Question: I am working on a solution where I may need to plot multiple series in a single chart to show an analysis on the given data.
Therefore, I have used Angular nvd3 multiChart to display multiple bar charts based on right-Y axis, while the other chart based on left-Y axis. I am using the same X axis with the Date value (in milliseconds) as all these charts representing a time-line behaviour.
However, I am finding little bit of difficulty in correctly calibrating the X axis for all the charts though they are based on same time values.
All the series aligned to right handed Y axis uses X axis accurately while the left handed series is not aligned to current x axis values. This is clearly shown in the following image attached.

Here's the '<URL> attached.
By going through the StackOverflow related questions I understood that this is related to the scale used in different chart types.
Appreciate a reasonable solution to this problem with your valuable input.
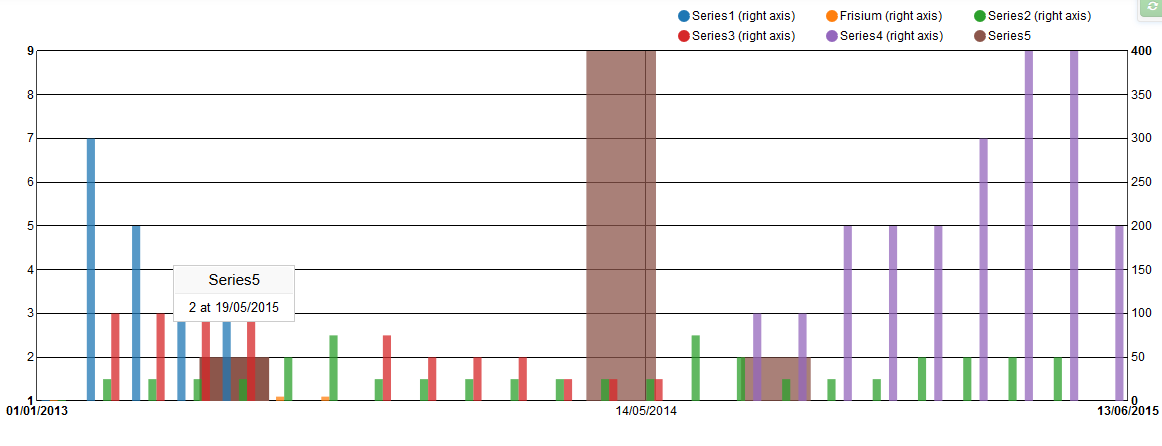
Answer: This can be solved with the following trick. However, I don't think it'll be a more realistic solution when comes in to general usage.
If all series do have same X coordinates, this problem won't arise. If subsequent series don't have data points for every x coordinate, need to introduce bogus (dummy) points to resolve this.
However, this problem is due to different scaling types used in different graphs. Hence, a proper solution should accompany with a reasonable code change, I guess.